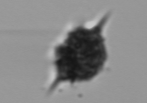
Label: Dictyocha